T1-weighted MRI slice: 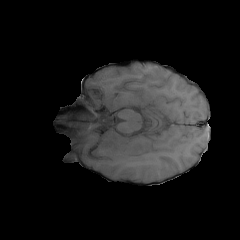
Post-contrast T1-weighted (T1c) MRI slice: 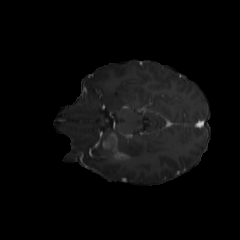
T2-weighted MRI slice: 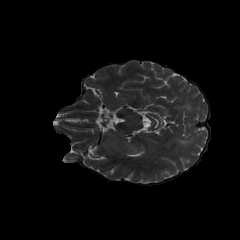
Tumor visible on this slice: yes